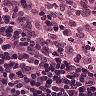
Metastatic tissue present: no